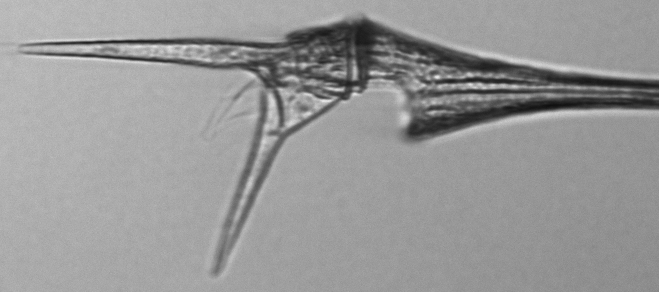
Label: Tripos_furca